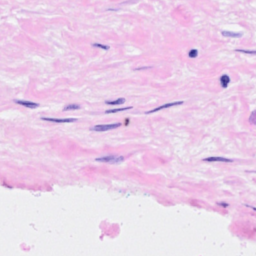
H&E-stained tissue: Breast